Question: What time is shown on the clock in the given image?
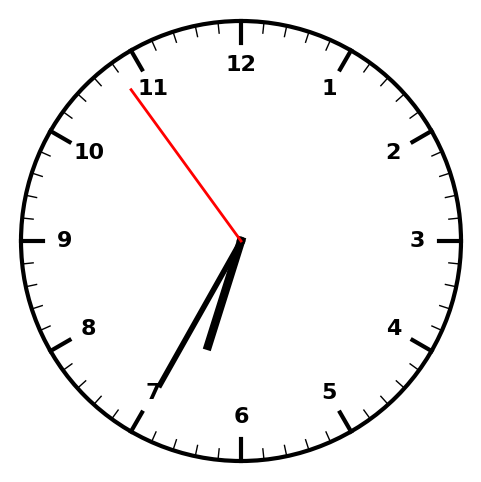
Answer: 06:34:54